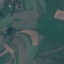
Land use / land cover class: Pasture